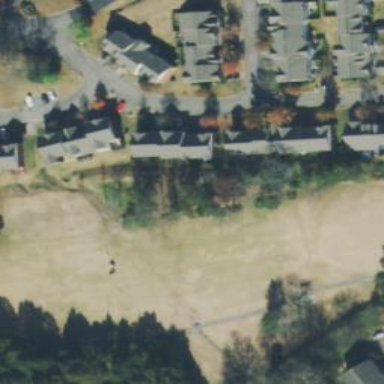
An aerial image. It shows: Grassy area designated as golf fairway.